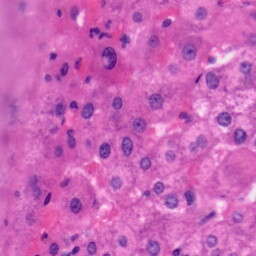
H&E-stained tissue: Liver